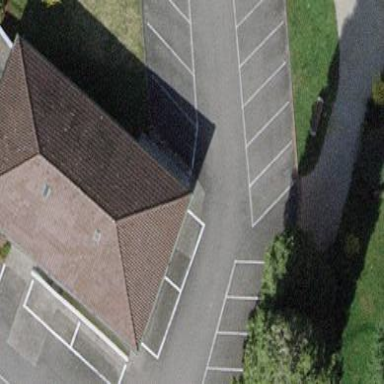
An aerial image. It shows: Parking area with surface.